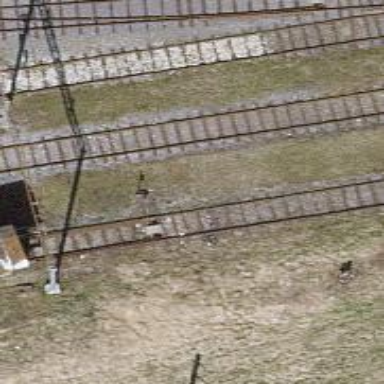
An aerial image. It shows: Railway switch.